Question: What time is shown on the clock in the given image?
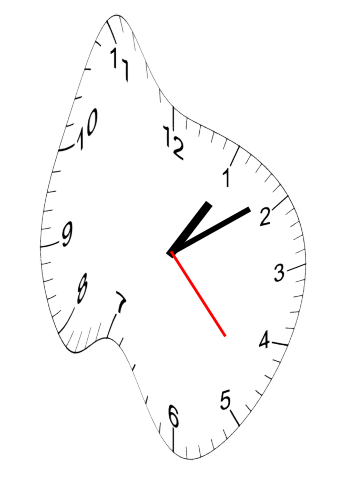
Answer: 01:09:23